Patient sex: M
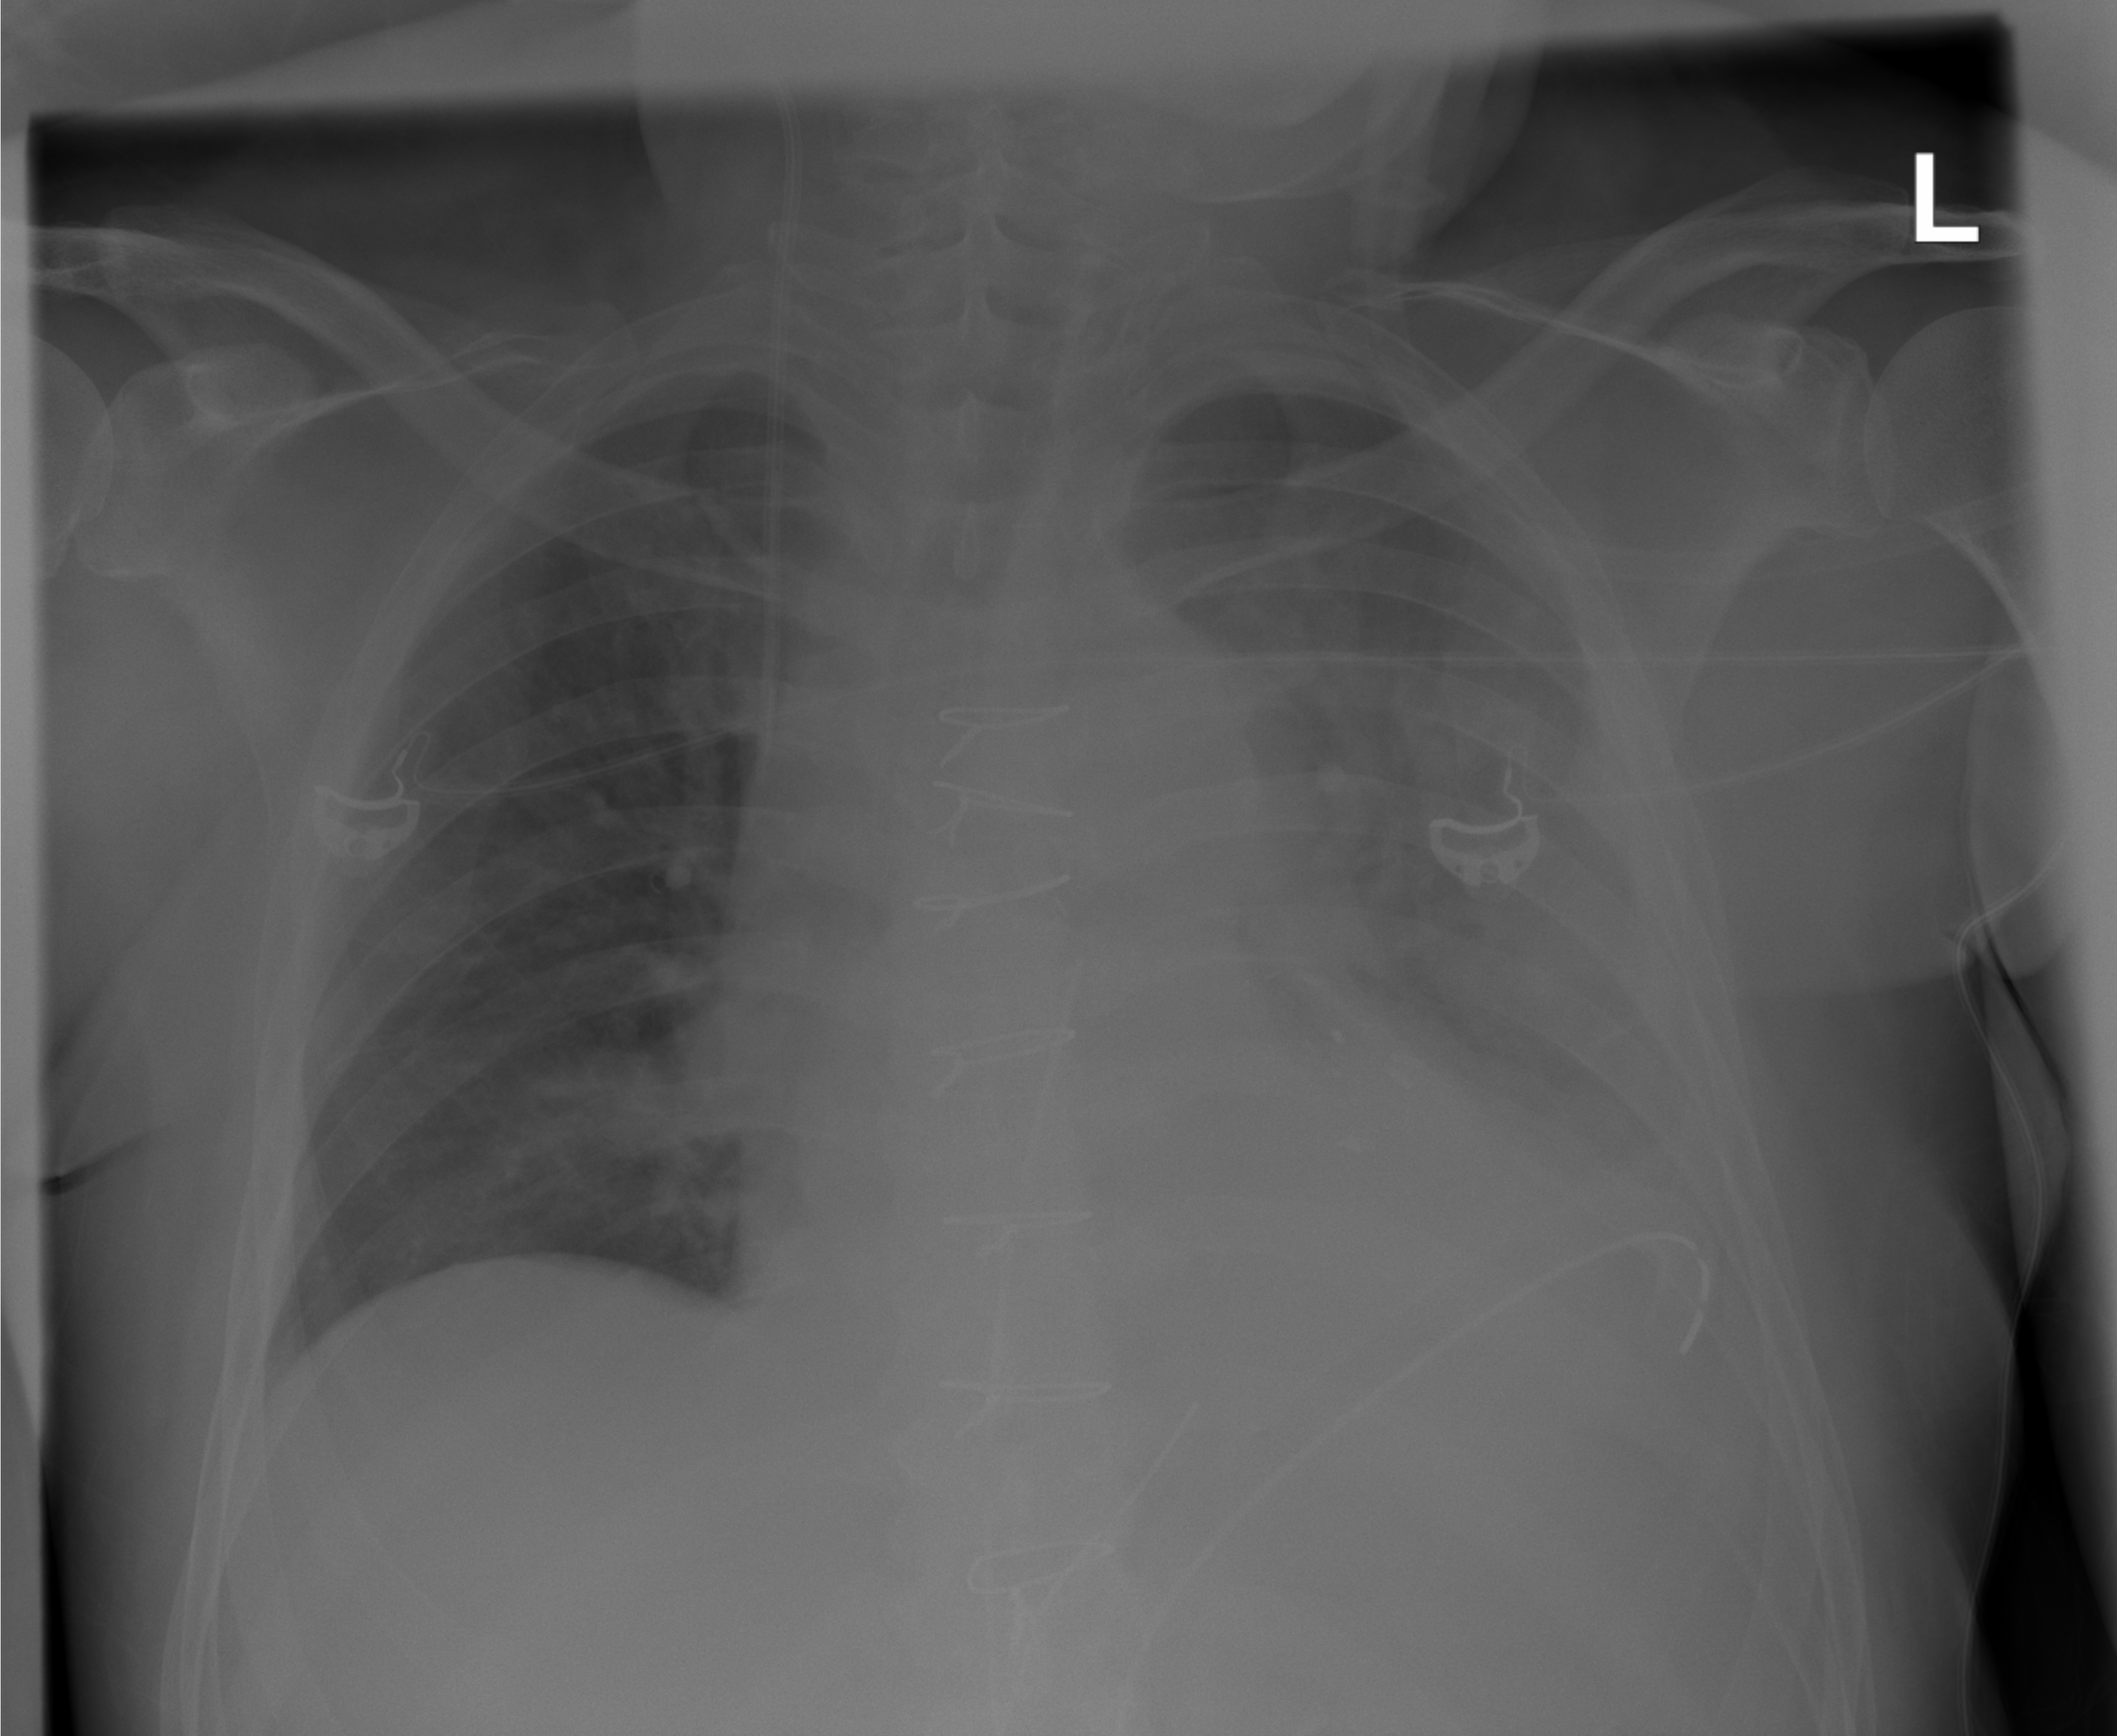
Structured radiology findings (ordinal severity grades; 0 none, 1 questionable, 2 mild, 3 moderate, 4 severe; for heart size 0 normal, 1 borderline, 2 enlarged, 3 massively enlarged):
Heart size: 1
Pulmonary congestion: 0
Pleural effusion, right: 0
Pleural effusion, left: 2
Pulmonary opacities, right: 0
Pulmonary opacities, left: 1
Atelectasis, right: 0
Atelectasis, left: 2